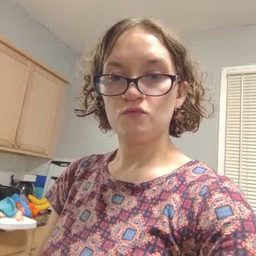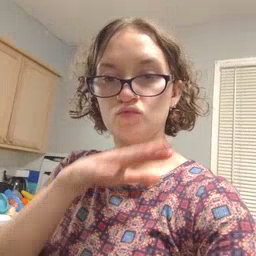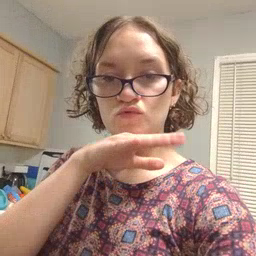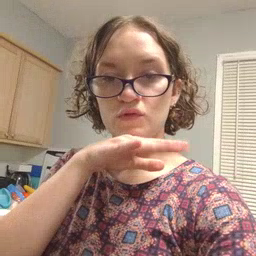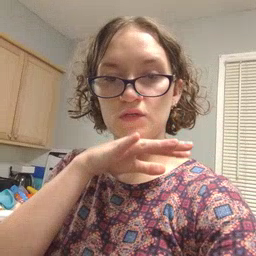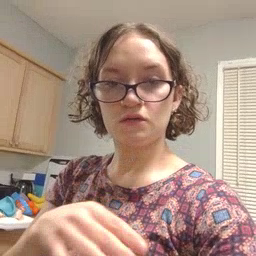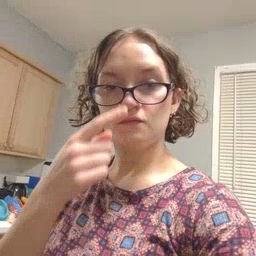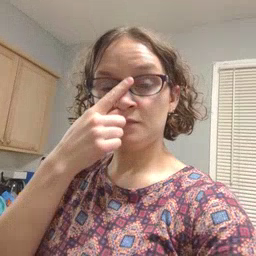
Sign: dirty